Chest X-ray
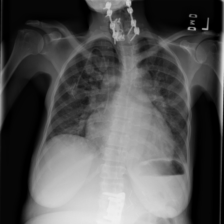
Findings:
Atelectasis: negative
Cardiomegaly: negative
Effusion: negative
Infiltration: negative
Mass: negative
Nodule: negative
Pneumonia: negative
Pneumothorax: negative
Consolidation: negative
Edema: negative
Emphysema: negative
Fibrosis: negative
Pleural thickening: negative
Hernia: negative